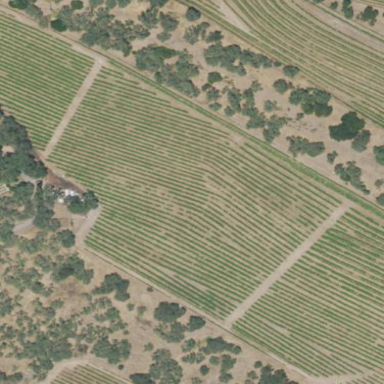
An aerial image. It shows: Vineyard with wine grapes as the crop.